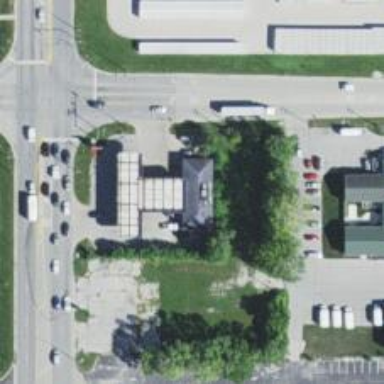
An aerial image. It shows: Convenience shop.